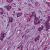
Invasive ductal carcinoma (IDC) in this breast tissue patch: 1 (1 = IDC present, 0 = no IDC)